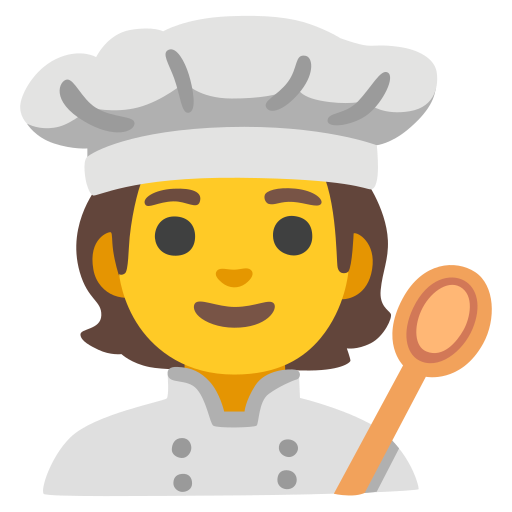
Emoji: 🧑‍🍳